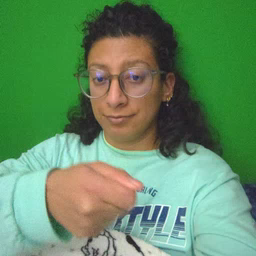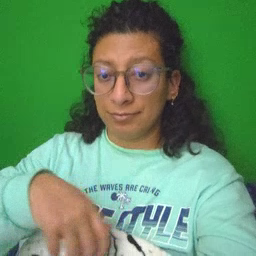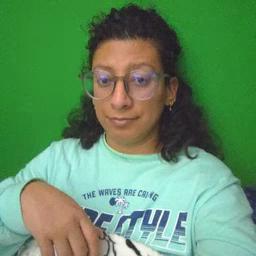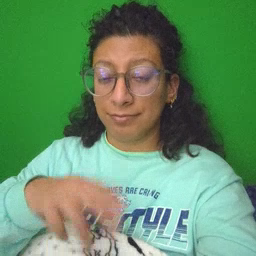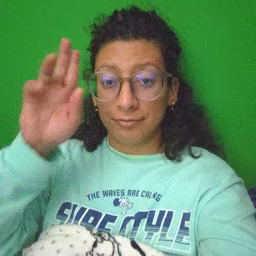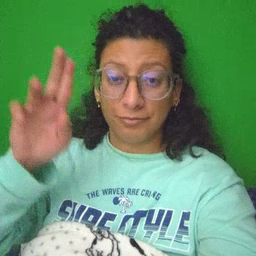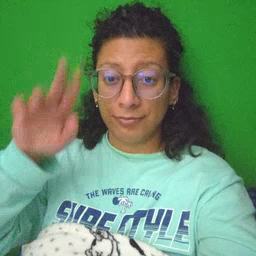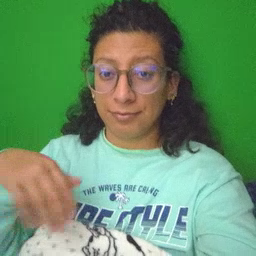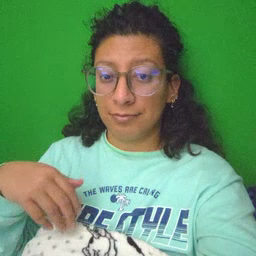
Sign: uncle